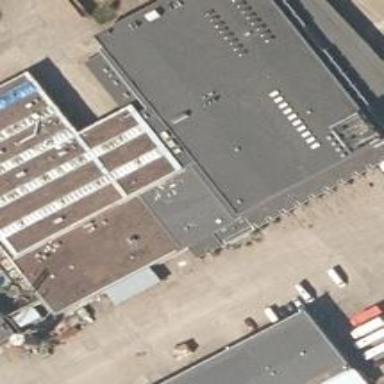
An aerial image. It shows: Industrial building with flat roof.